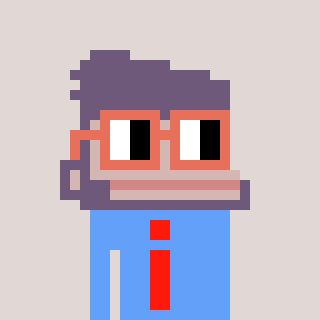
a pixel art character with square orange glasses, a ape-shaped head and a blue-colored body on a warm background